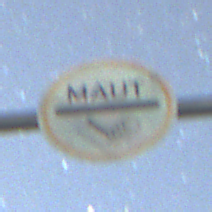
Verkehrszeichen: MautflichtigeStrecke
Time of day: Night
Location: Outdoor (Nature)
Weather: Clear
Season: NotSpecified
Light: Natural